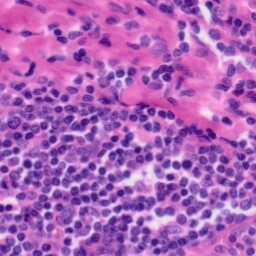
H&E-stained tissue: Tonsil